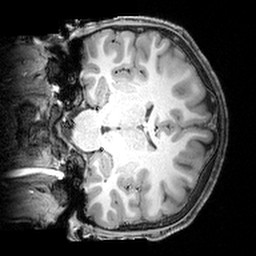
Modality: T1w
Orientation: coronal
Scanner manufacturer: siemens
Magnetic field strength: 3 T
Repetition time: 1.9 s
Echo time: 0.00397 s